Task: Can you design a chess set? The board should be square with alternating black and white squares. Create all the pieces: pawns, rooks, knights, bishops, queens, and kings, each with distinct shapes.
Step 3050:
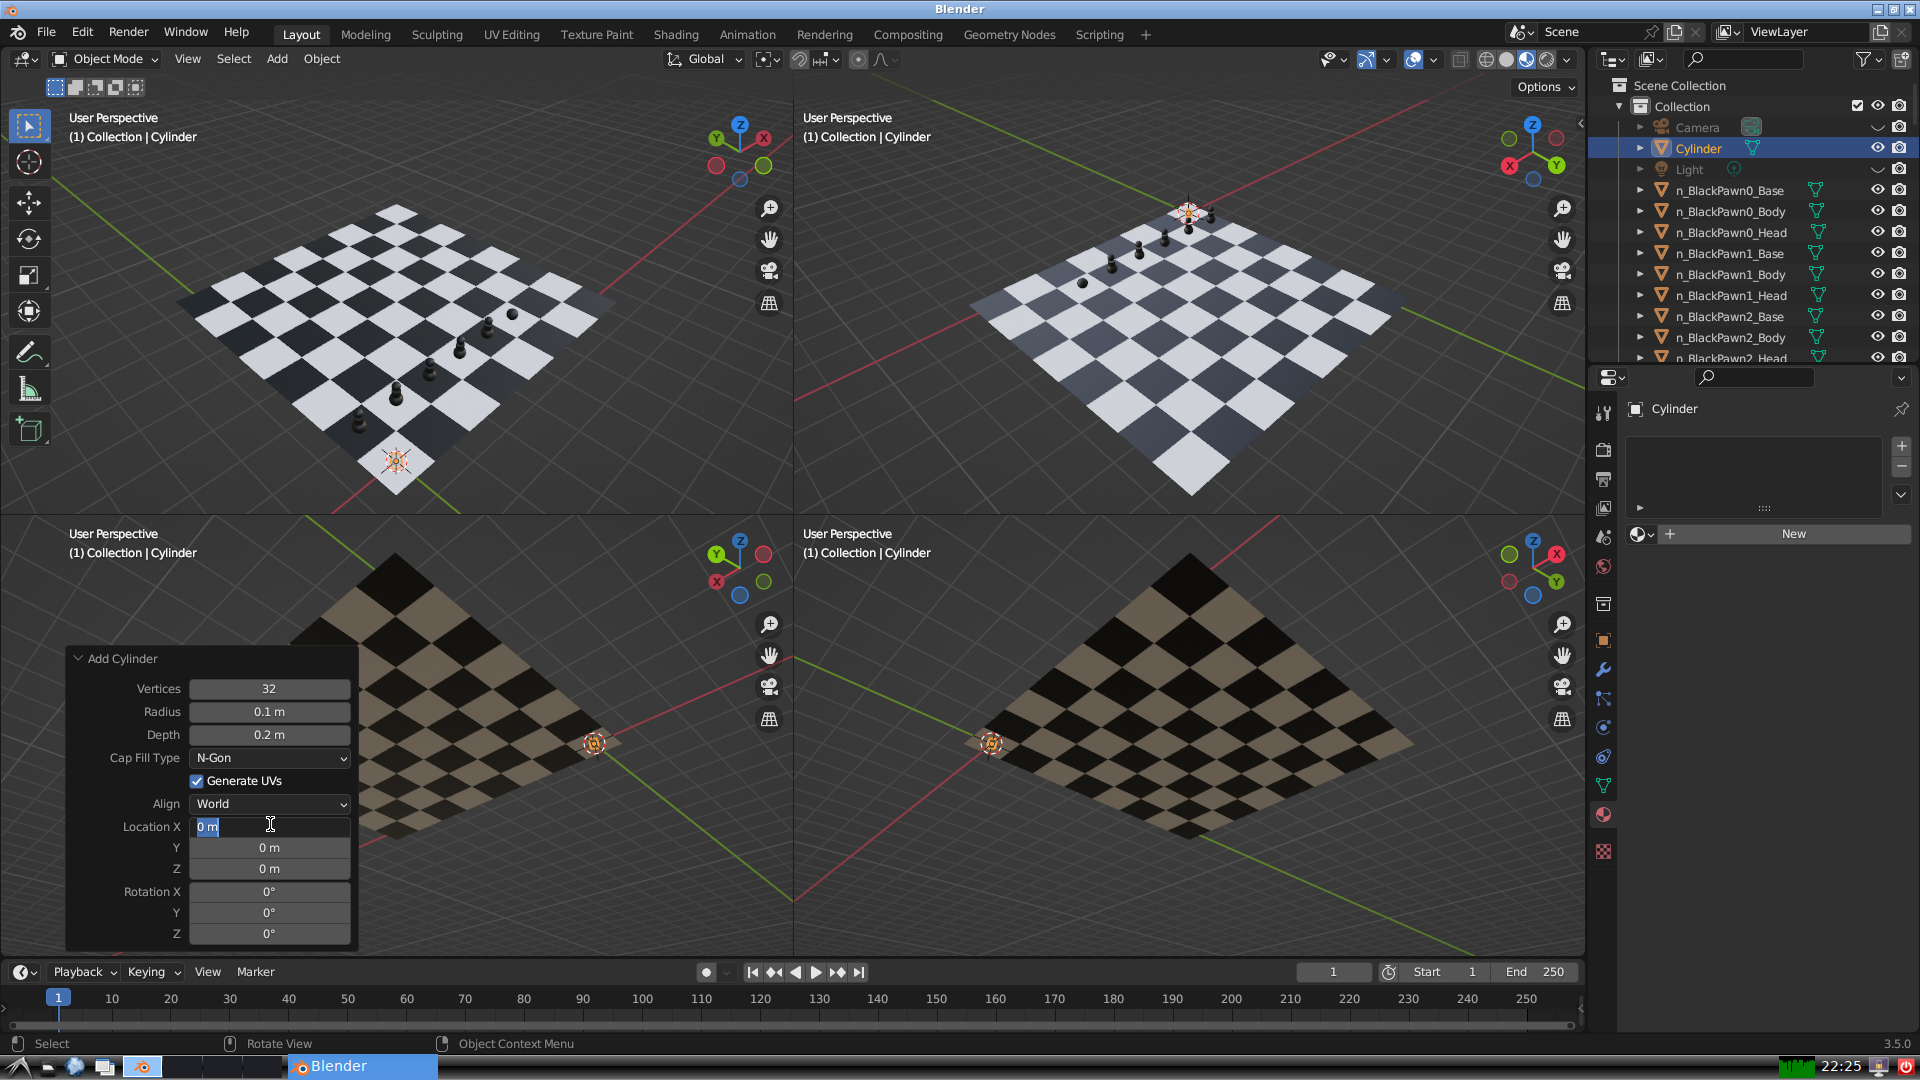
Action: input_text: 5.0